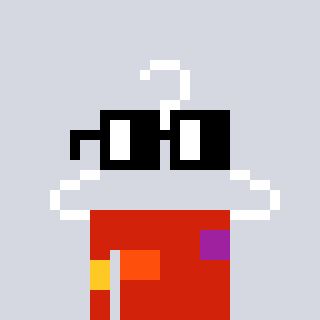
a pixel art character with square black glasses, a hanger-shaped head and a red-colored body on a cool background